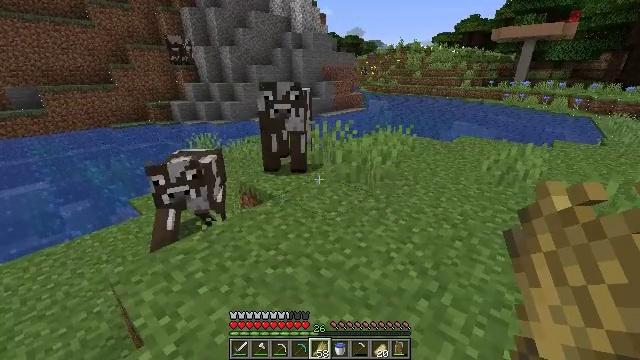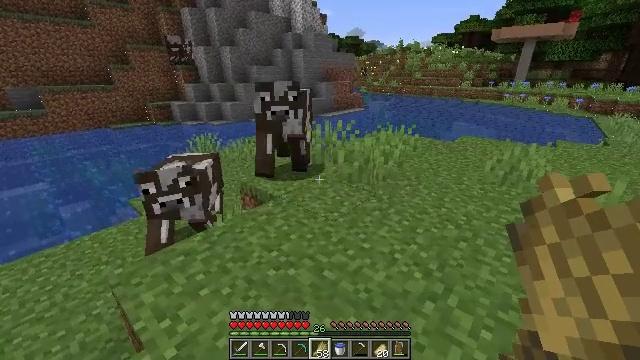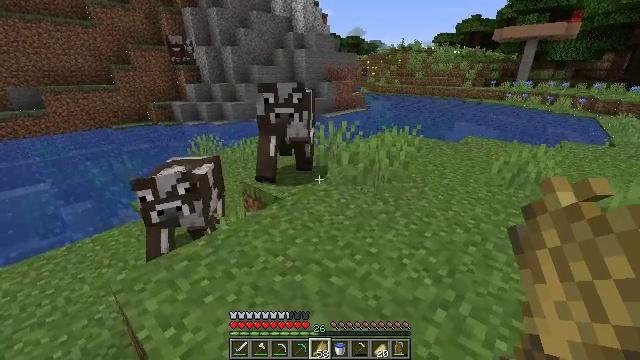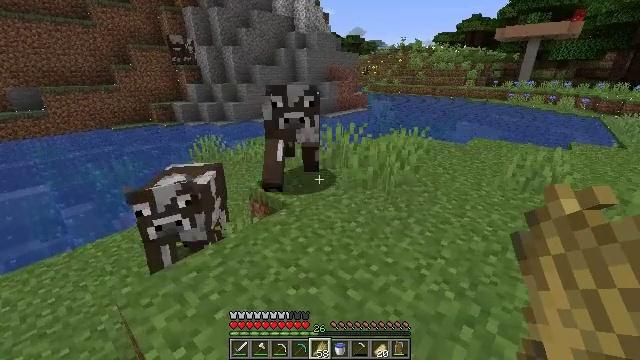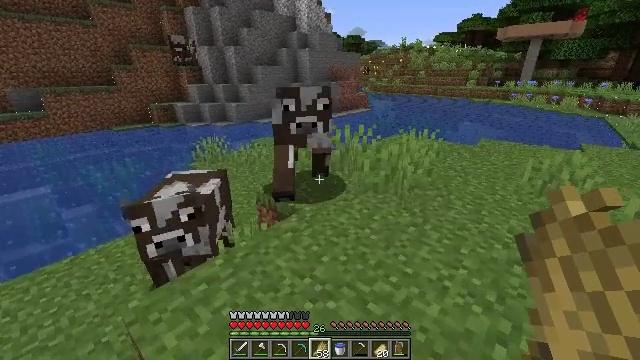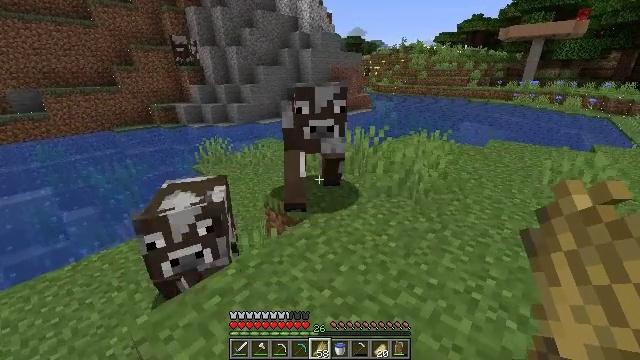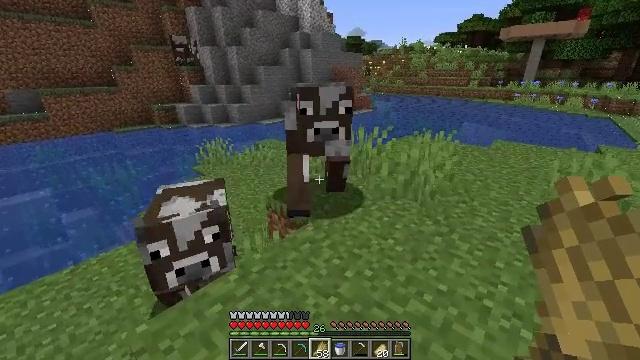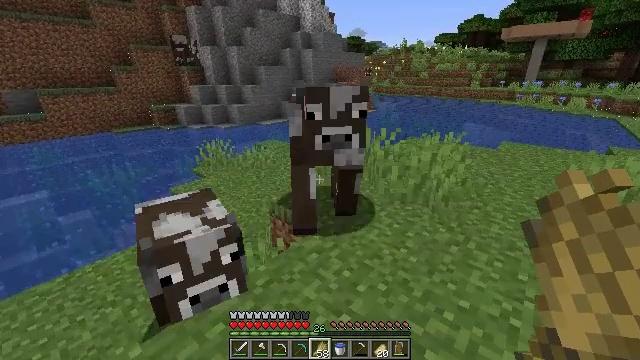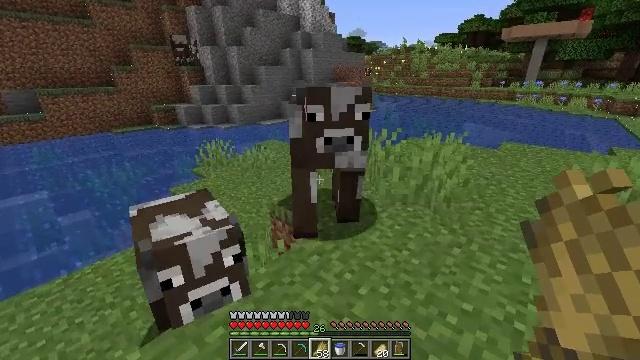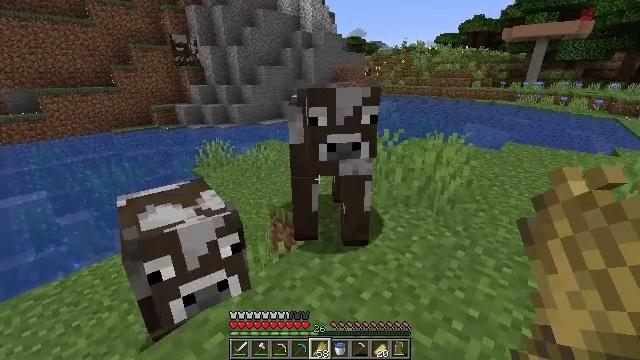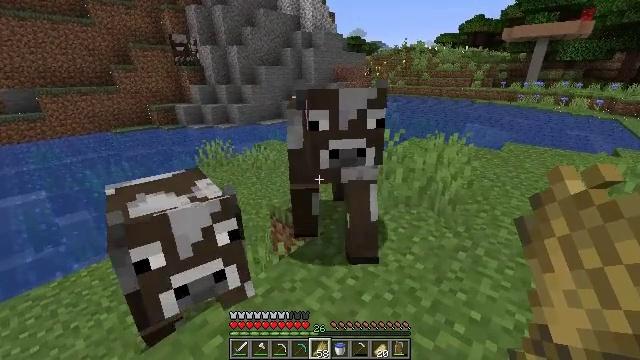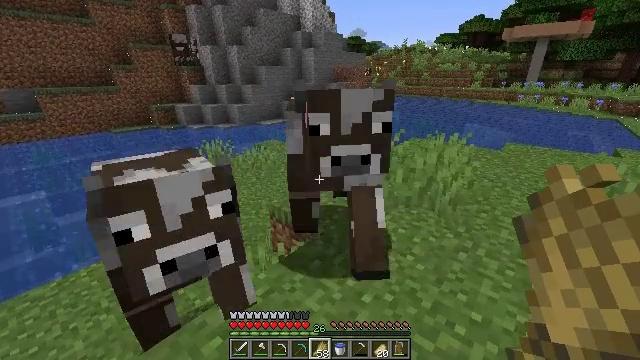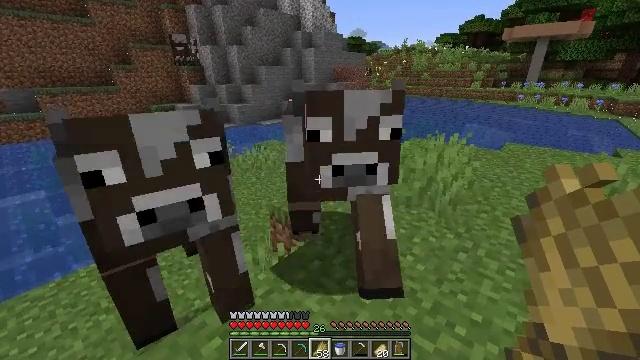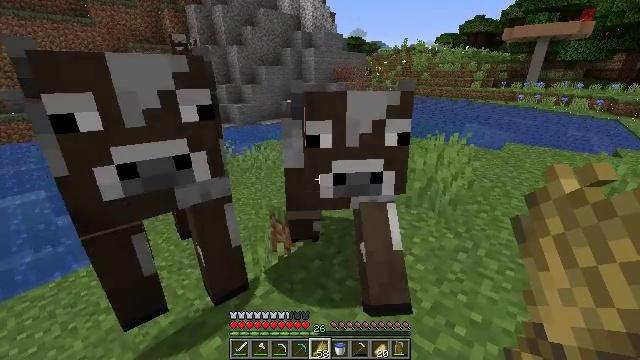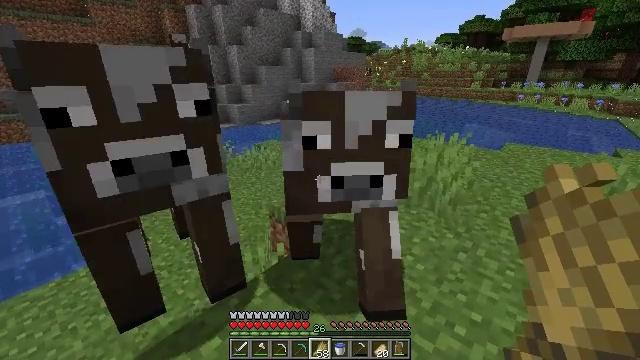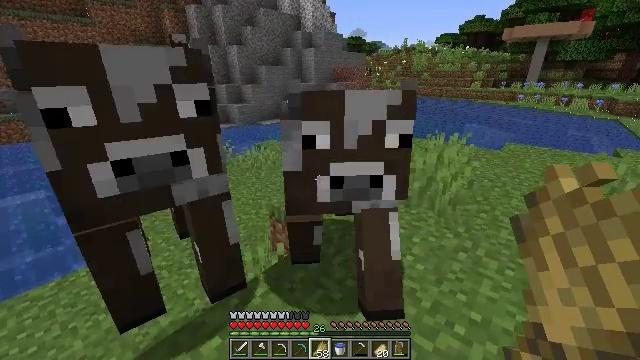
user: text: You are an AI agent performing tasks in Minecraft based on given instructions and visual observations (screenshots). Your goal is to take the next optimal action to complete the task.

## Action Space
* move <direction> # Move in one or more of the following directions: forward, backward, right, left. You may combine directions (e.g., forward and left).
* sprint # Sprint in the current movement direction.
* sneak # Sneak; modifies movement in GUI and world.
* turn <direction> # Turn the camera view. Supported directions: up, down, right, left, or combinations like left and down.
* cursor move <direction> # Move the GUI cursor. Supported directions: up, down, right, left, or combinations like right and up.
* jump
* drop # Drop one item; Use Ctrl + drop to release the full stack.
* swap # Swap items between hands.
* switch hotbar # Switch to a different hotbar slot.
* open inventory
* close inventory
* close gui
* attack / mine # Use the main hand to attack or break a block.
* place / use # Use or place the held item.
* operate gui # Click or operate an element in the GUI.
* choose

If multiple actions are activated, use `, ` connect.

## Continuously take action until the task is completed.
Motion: motion action
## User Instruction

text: Left click to destroy the birch fence.
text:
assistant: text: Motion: no_op
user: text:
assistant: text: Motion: move forward and move left
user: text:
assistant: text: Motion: move forward and move left
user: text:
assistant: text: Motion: move forward and move left
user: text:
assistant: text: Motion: move forward and move left
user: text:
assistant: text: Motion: move forward
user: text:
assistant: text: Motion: no_op
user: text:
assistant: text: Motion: no_op
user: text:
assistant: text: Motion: no_op
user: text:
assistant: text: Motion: no_op
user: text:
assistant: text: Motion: no_op
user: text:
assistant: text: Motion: no_op
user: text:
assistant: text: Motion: no_op
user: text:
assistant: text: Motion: no_op
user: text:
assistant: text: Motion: move back
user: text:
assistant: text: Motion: move back
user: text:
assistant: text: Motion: move back
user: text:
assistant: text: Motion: move back
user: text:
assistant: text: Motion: move back
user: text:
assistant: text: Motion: move back
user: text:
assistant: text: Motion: move back
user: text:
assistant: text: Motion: no_op
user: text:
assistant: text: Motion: no_op
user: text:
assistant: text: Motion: no_op
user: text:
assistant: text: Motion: no_op
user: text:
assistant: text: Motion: move back
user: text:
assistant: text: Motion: move back
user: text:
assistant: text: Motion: move back and move right
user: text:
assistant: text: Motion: move back and move right
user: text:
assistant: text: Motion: move back and move right